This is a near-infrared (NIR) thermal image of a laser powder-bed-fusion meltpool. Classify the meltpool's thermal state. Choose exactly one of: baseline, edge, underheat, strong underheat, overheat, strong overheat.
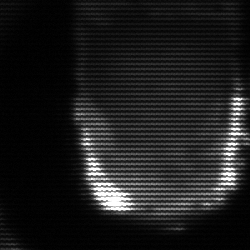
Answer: baseline